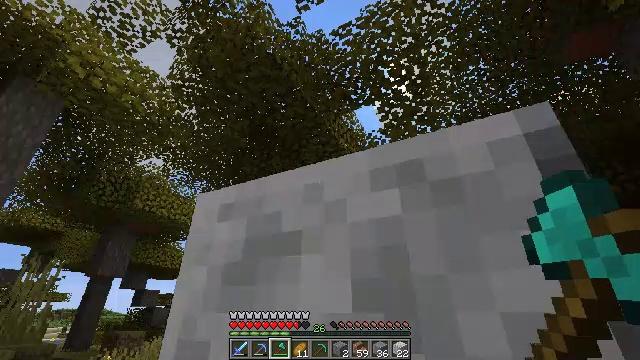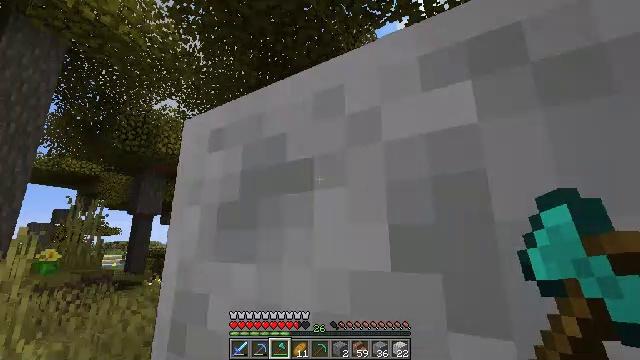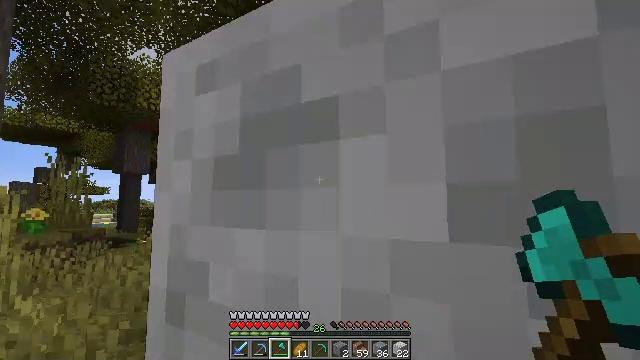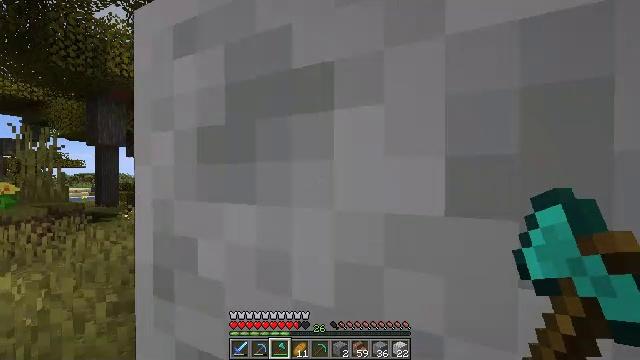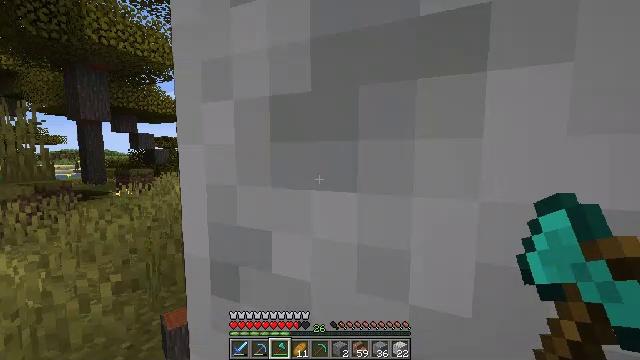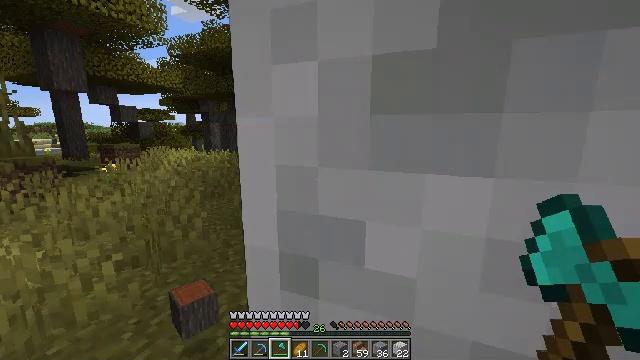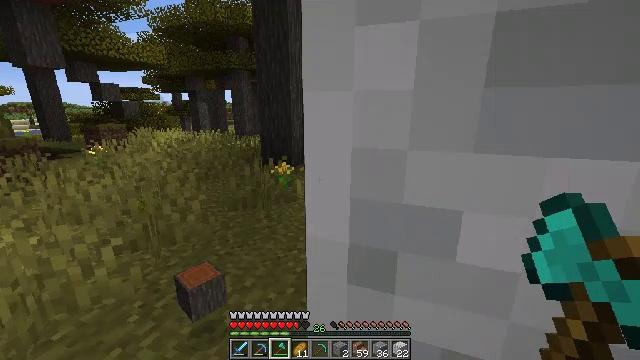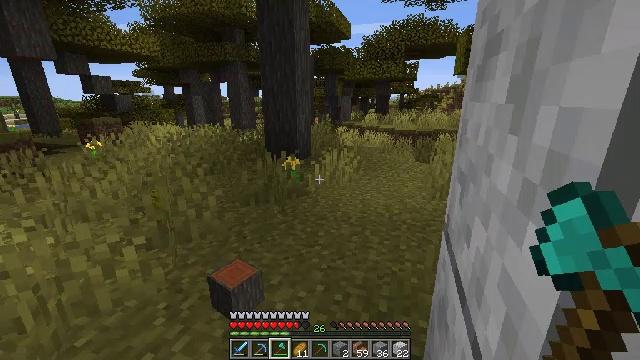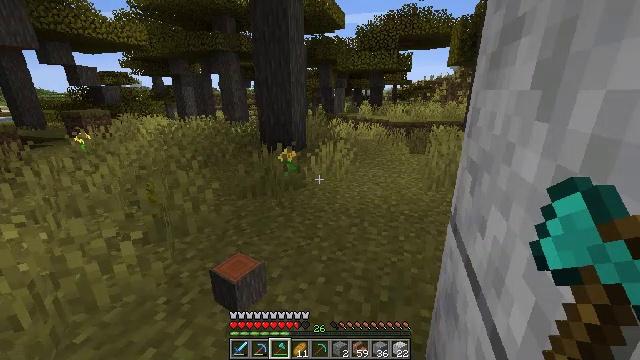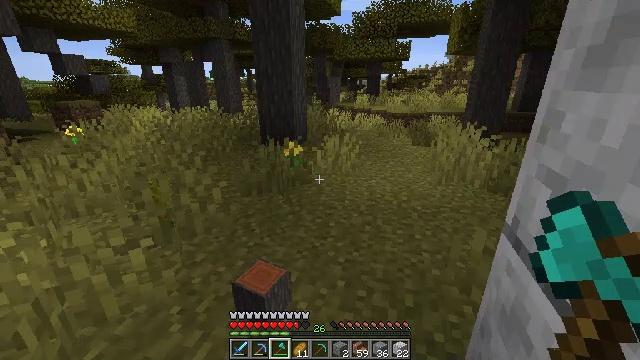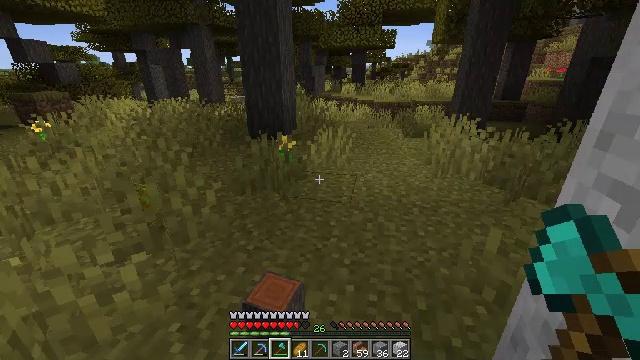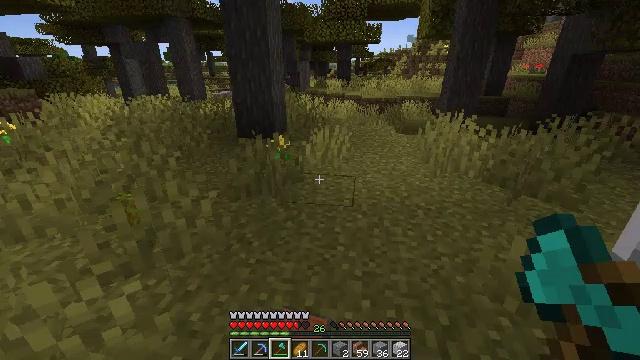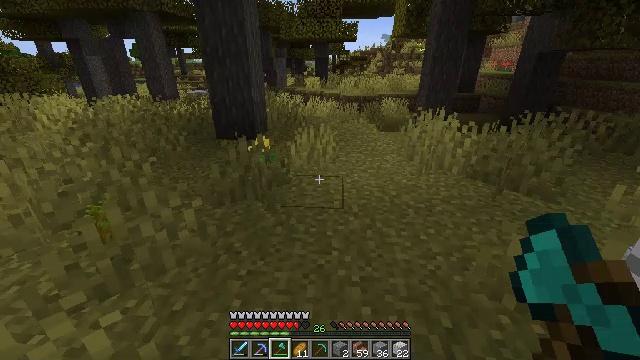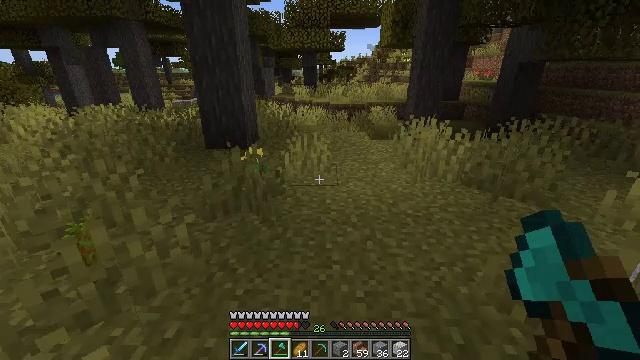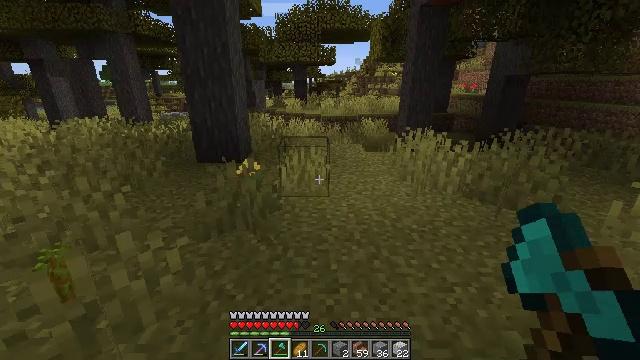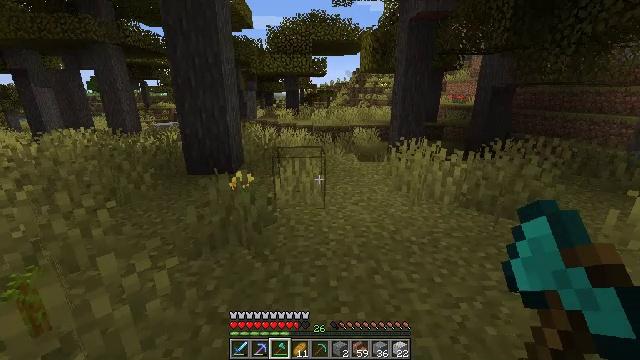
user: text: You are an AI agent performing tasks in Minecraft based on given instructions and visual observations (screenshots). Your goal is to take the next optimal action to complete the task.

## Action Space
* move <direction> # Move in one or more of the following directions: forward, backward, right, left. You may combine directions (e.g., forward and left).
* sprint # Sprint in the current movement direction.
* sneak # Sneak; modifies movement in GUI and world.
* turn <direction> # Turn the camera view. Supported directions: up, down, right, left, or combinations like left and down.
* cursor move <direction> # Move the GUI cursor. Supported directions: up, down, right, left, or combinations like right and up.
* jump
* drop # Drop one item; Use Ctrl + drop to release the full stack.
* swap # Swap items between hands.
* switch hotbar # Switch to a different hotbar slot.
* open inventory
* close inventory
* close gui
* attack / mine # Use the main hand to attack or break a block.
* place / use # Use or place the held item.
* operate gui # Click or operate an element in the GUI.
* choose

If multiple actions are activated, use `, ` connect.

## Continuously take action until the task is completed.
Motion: motion action
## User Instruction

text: Mine polished diorite for building materials.
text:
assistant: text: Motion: move forward, turn left and down
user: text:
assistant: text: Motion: move forward, turn right and down
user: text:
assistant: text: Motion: move forward, turn right and down
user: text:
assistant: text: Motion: move forward and move left, turn right and down
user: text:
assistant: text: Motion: move forward and move left, turn right and down
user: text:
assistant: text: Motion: move forward and move left, turn right and down
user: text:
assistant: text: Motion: move forward and move left, turn right and down
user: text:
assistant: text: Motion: move forward and move left, turn right and down
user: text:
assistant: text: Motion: move forward and move left, turn right and down
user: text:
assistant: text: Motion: move forward and move left, turn right and down
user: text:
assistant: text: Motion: move forward and move left, turn right
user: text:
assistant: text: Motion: move forward and move left, turn right
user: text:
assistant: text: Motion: move forward and move left, turn right and up
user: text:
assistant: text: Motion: move forward, turn right and up
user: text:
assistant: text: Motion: turn right and up
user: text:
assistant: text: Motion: turn right and up
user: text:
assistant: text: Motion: turn right and up
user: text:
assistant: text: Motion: turn right and up
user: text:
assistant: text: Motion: turn right and up
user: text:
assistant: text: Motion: turn right and up
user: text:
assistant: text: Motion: turn right and up
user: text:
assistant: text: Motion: turn right, switch to hotbar 2
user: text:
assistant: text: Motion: turn right, switch to hotbar 2
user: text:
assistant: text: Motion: turn right, switch to hotbar 2
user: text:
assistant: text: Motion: no_op
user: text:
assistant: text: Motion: attack / mine
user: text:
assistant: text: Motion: attack / mine
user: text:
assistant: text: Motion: attack / mine
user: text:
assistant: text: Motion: attack / mine
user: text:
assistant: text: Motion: attack / mine